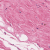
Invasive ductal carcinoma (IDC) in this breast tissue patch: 0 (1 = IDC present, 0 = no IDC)